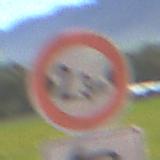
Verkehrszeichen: TatsaechlicheBreite2Komma3
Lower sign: RichtungsangabeDurchPfeile2
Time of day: MorningAfternoon
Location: Outdoor (RoadRail)
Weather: Clear
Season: NotSpecified
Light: Natural